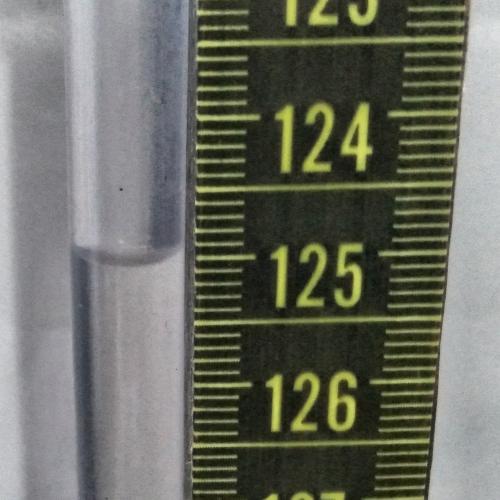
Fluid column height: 125.0 cm